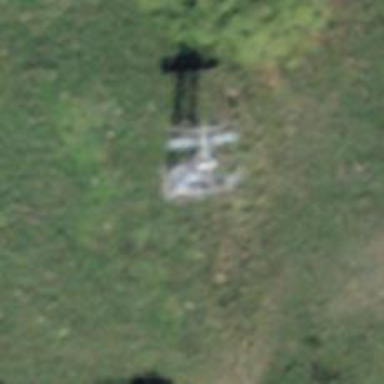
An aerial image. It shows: Pylon for aerialway.